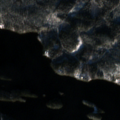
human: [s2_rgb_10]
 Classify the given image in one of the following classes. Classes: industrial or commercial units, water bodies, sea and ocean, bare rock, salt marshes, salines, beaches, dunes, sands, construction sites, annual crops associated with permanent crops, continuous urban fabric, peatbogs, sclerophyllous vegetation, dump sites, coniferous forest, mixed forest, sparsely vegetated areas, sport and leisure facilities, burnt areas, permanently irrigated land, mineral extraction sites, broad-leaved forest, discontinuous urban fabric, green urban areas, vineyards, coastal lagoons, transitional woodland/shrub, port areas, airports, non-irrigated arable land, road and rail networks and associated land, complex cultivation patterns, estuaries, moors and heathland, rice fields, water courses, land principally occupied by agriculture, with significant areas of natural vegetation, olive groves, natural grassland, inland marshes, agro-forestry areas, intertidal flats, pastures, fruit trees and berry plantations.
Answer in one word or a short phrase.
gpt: coniferous forest, mixed forest, transitional woodland/shrub, water bodies